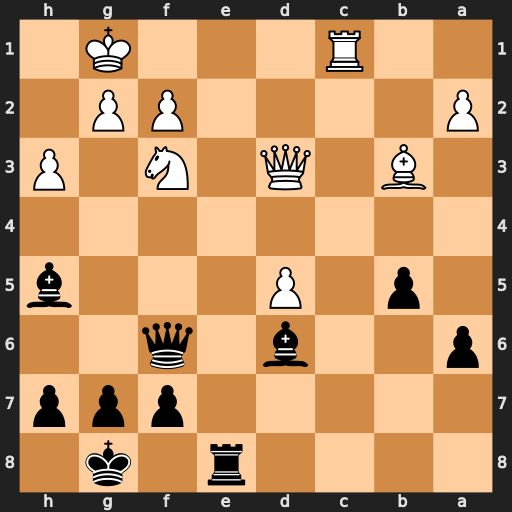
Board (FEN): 4r1k1/5ppp/p2b1q2/1p1P3b/8/1B1Q1N1P/P4PP1/2R3K1
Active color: b
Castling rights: -
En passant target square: -
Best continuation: Qf4 Qd2 Bxf3 Qxf4 Bxf4